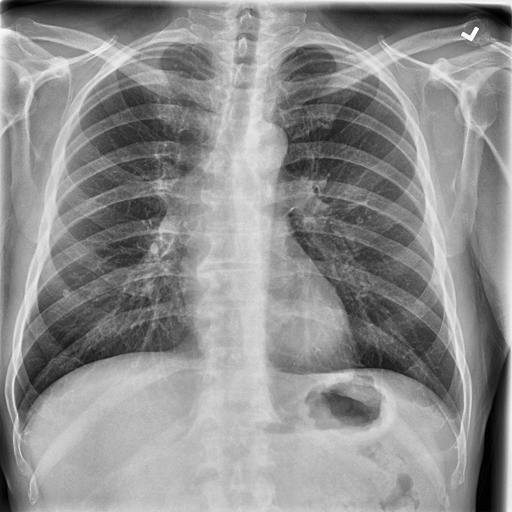
Finding: NORMAL